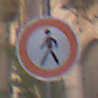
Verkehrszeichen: VerbotFussgaenger
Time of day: MorningAfternoon
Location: Outdoor (Urban)
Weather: Clear
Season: NotSpecified
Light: Natural